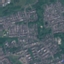
Land use / land cover: Residential